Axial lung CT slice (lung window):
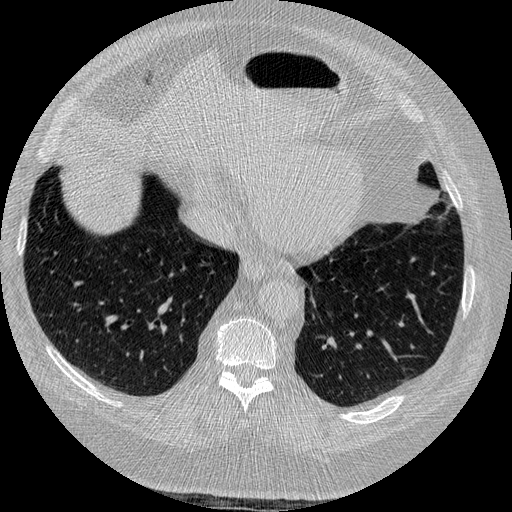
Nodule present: no